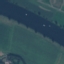
Label: River